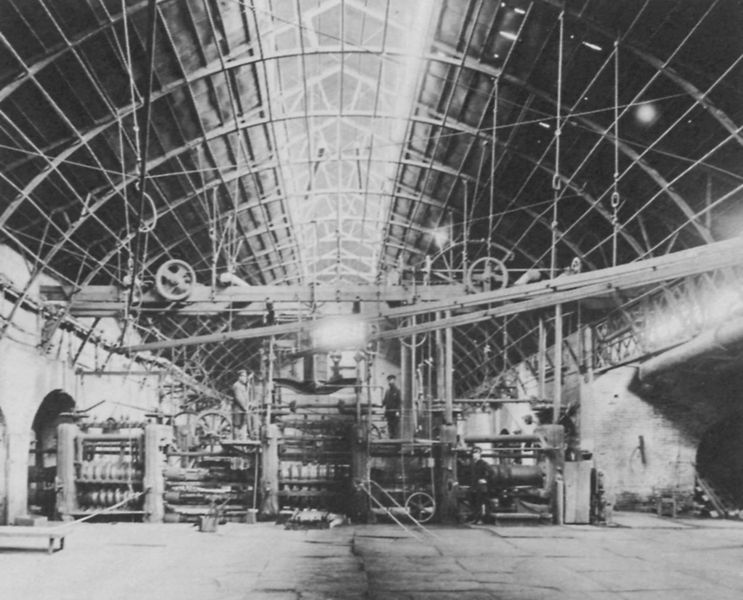
Titel: Das Sysert-Werk
Künstler: Russischer Photograph
Standort: Paris
Institution: Société de Géographie Française
Schlagwörter: dunkel, mann, schatten, menschen, glas, grau, hell, licht, männer, schwarz, weiss, dach, flaschen, architektur, mensch, gitter, sonne, decke, arbeit, ofen, rund, räder, bogen, moderne, fabrik, speichen, beleuchtung, arbeiter, industrie, rad, werft, kuppel, seile, balken, lichteinfall, leuchten, halle, foto, fotografie, photographie, bögen, gestänge, maschine, gerüst, stangen, torbogen, kran, technik, groß, schwarz-weiss, werkstatt, industrialisierung, öfen, hängung, glasdach, stahl, gehänge, riß, streben, blech, aufnahme, bau, strebe, stromleitung, hangar, dampfmaschine, maschinen, werk, stahlwerk, fabrikhalle, industrieanlage, technisch, bägen, aufhängung, motor, tunneldecke, apparat, deckenkonstruktion, turbine, walzen, konstrultion, arbej, dampfrohre, generator, industriehalle, turbinen, ventilatoren, werkhalle